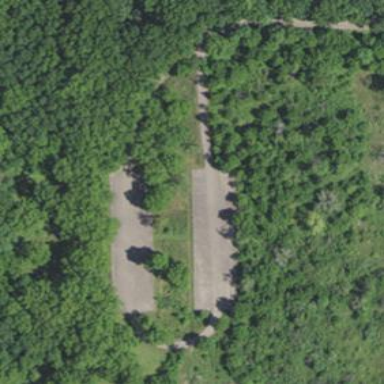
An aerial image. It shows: Parking area designated for trailhead.